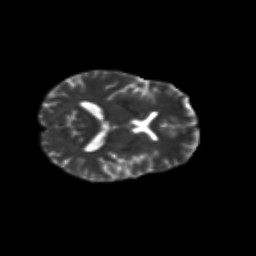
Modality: T2w
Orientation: axial
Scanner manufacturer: siemens
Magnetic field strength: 3 T
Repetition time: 9.2 s
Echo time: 0.084 s